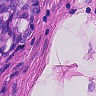
Metastatic tissue present: yes